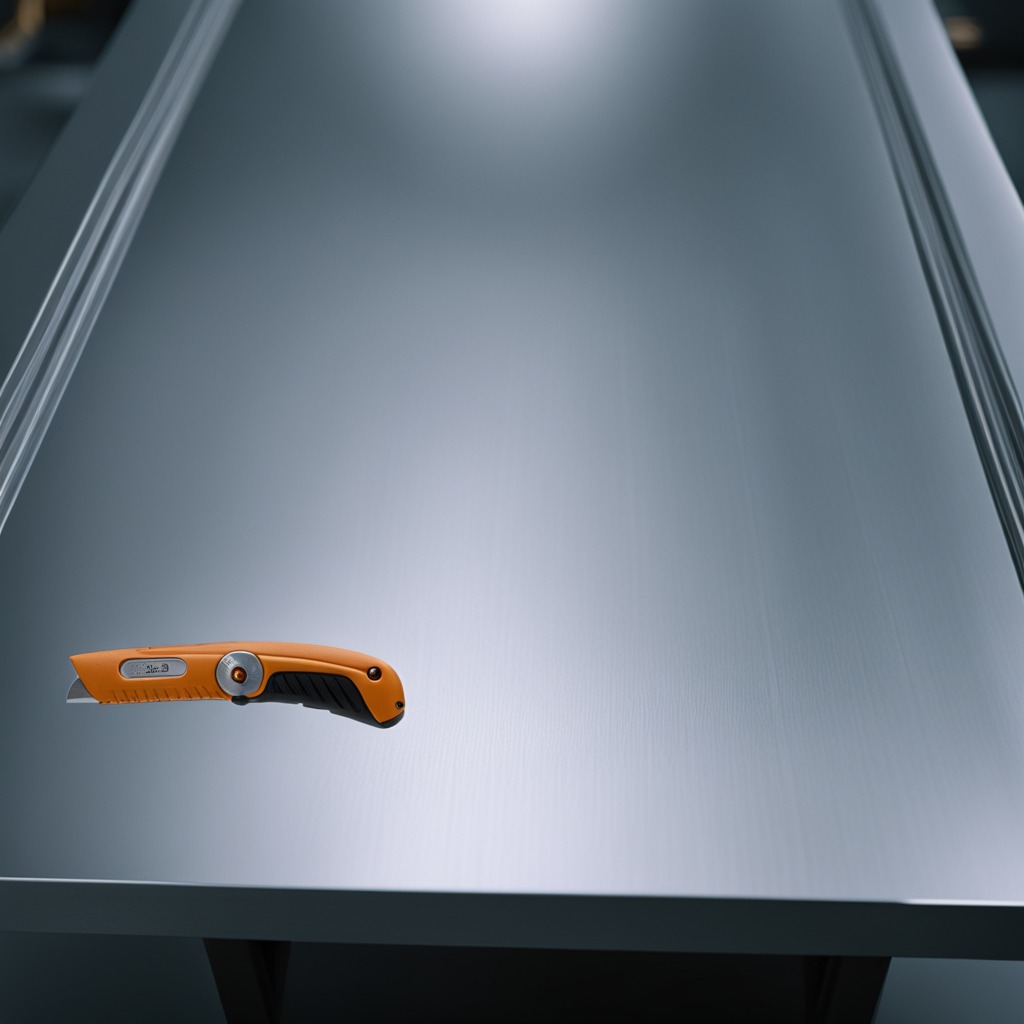
A utility knife lying on a metal table in a machine shop under fluorescent lights